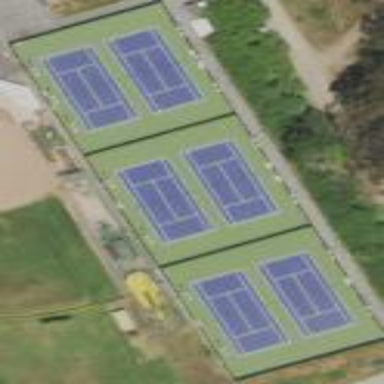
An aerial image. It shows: Tennis court.